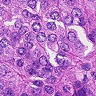
Metastatic tissue present: yes